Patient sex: F
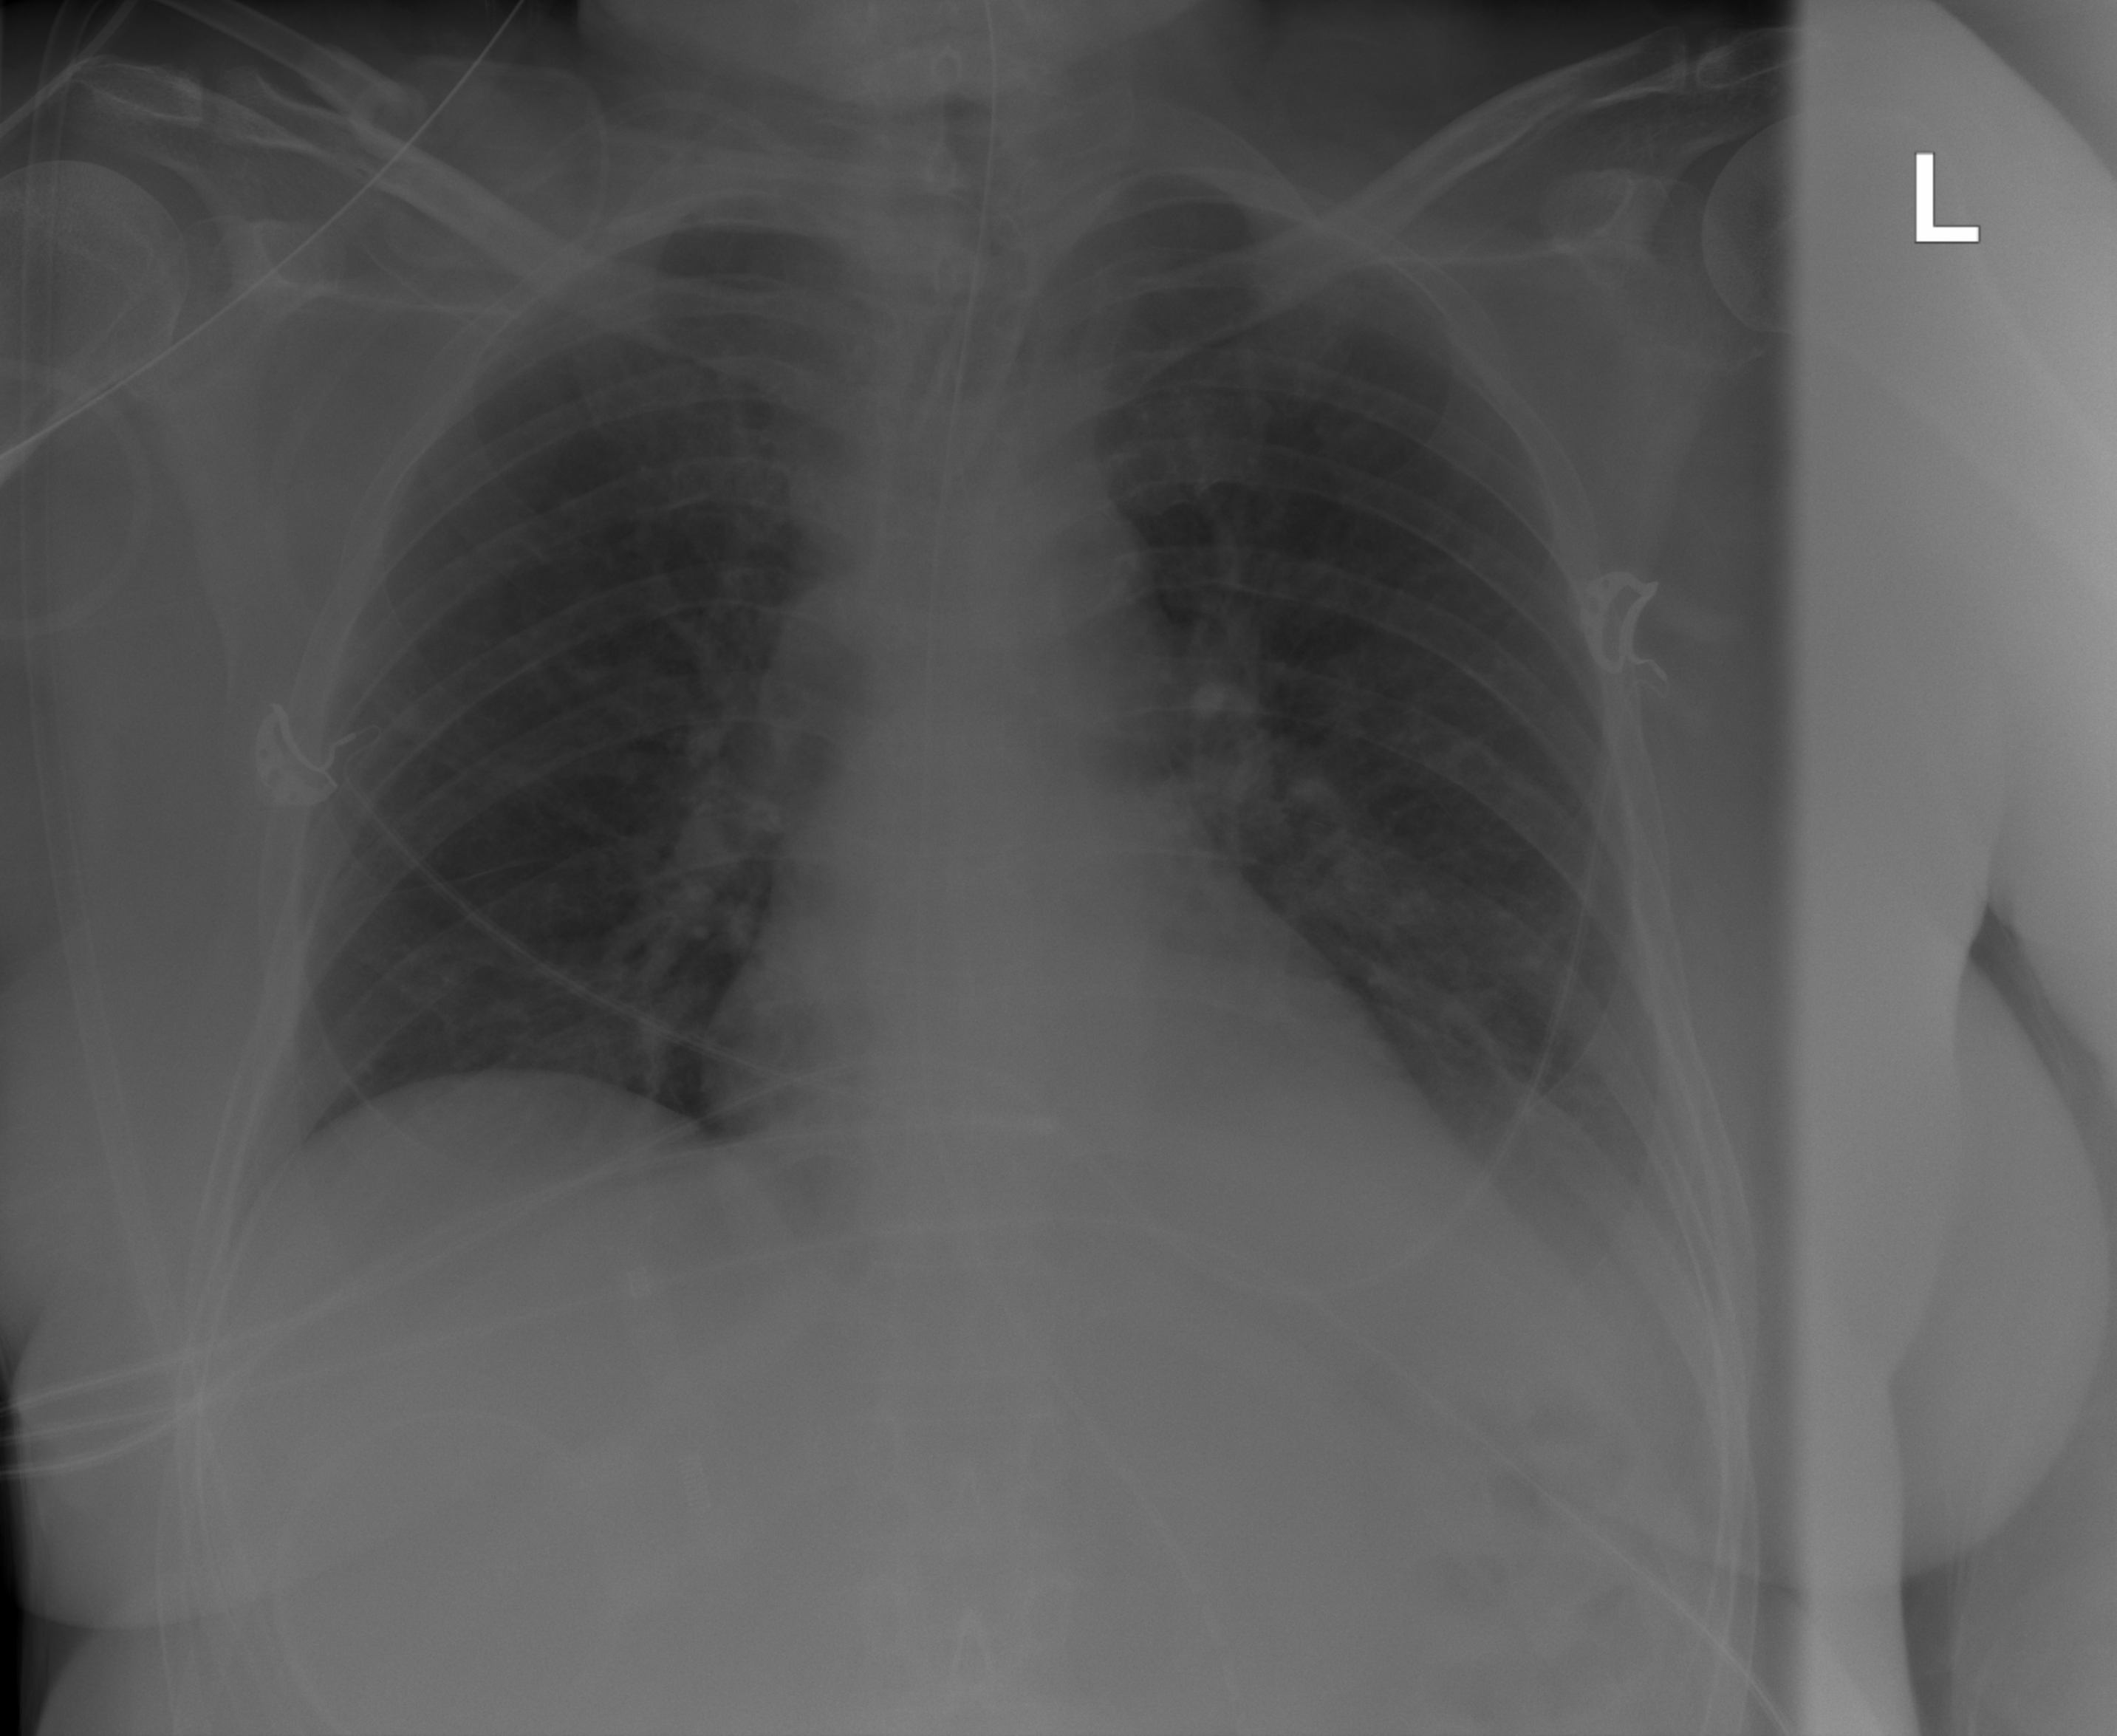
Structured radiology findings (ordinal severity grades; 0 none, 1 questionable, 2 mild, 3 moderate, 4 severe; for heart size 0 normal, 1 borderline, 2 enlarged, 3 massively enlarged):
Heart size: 0
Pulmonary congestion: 0
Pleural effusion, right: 0
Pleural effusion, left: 0
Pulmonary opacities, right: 0
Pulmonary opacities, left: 0
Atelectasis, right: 0
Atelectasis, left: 2